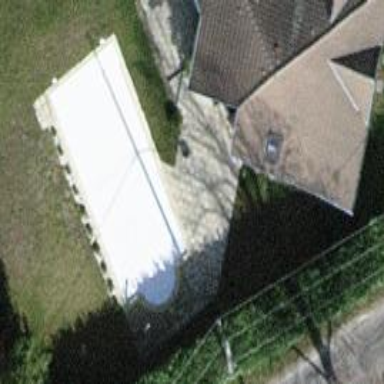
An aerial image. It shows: Swimming pool located in leisure land.